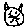
Label: cat